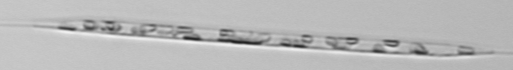
Label: Rhizosolenia